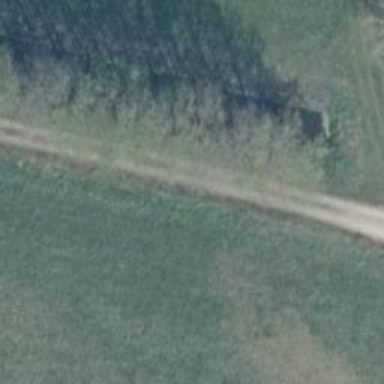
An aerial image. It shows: Row of broadleaved trees.